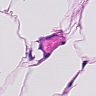
Metastatic tissue present: no